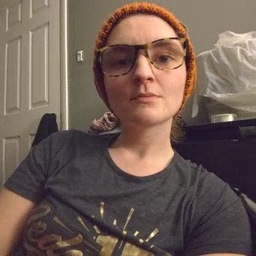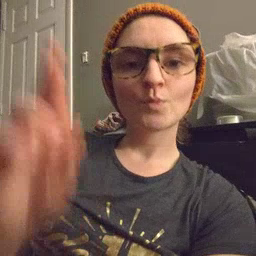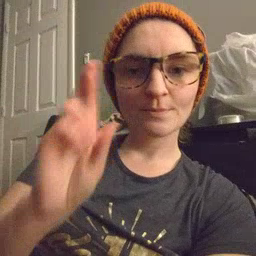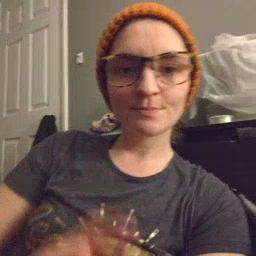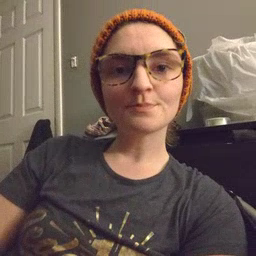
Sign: refrigerator